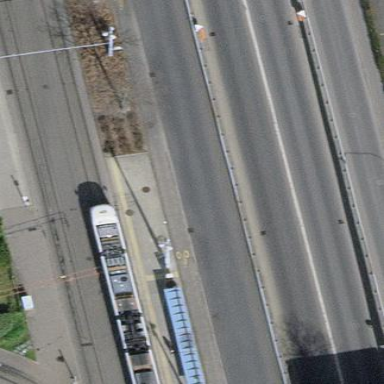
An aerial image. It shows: Concrete platform for public transport with tram line. The platform includes shelter.